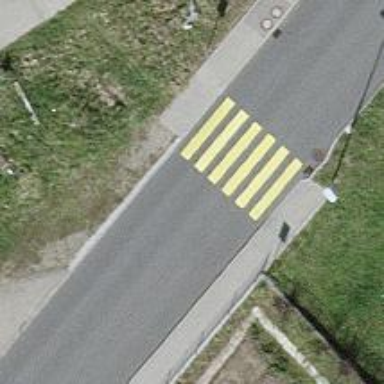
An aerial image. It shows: Uncontrolled zebra crossing on the road.